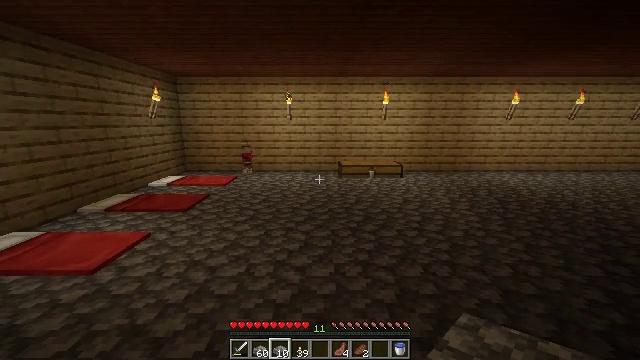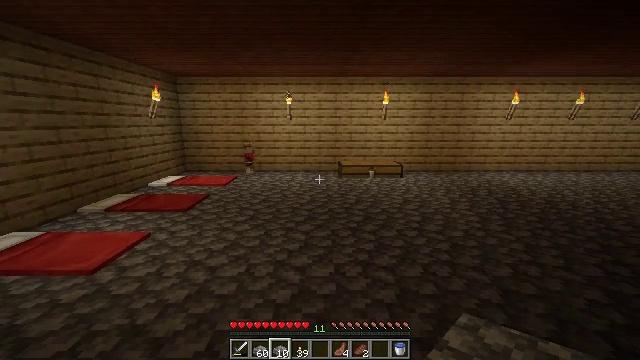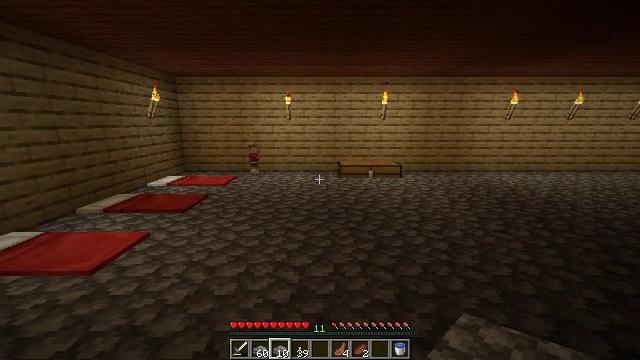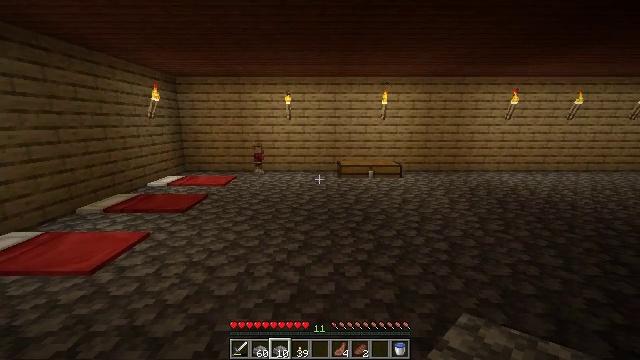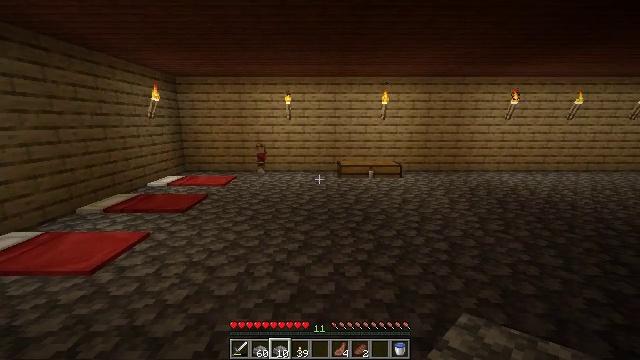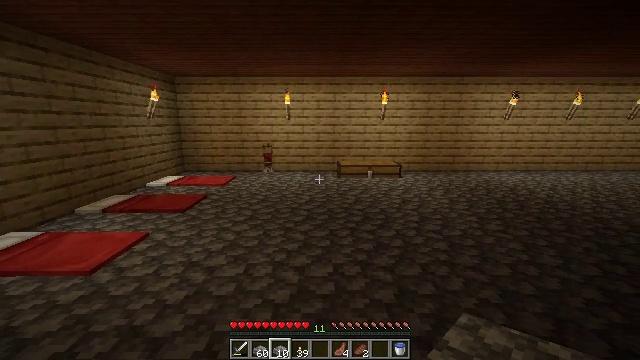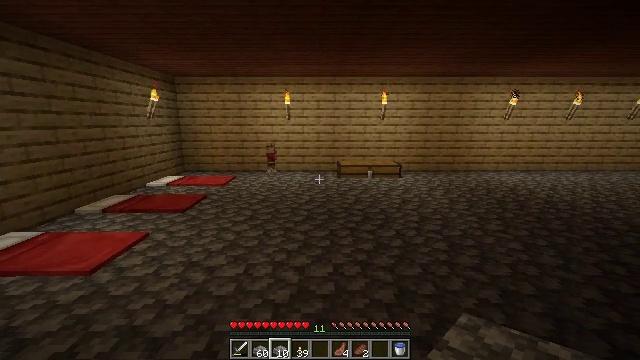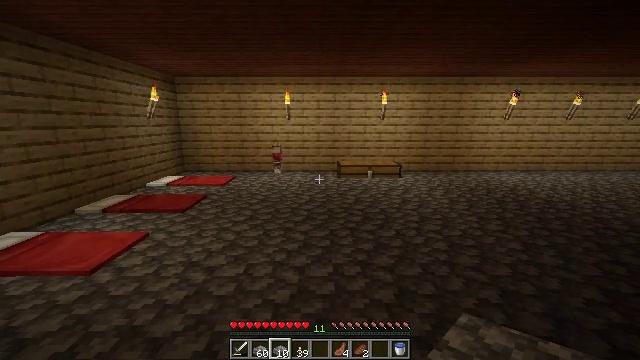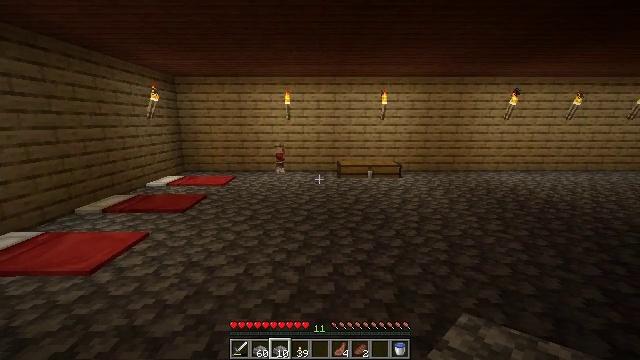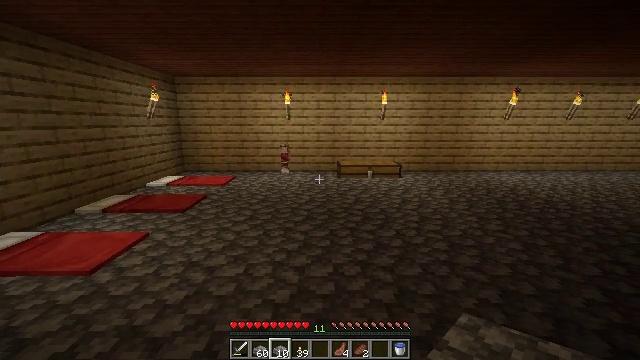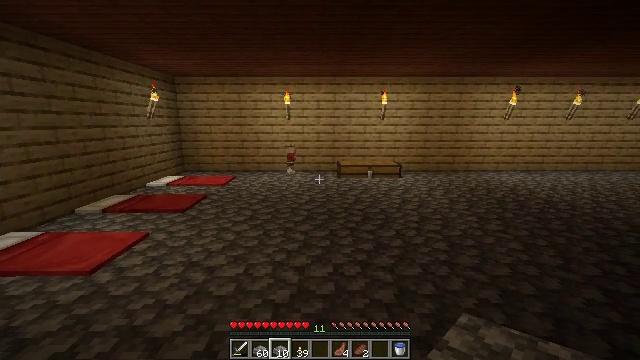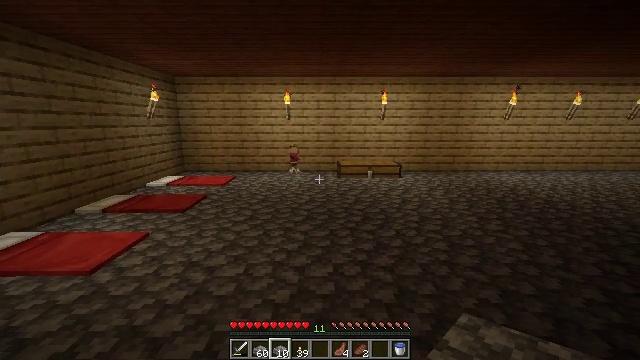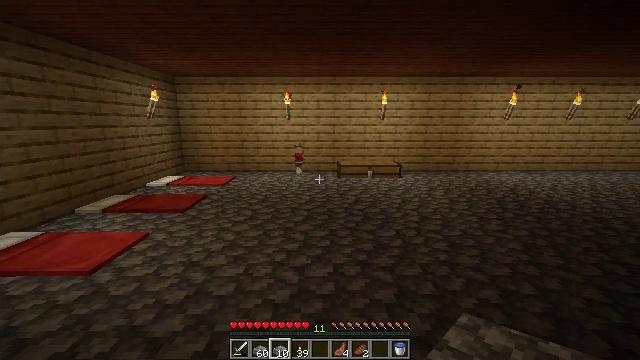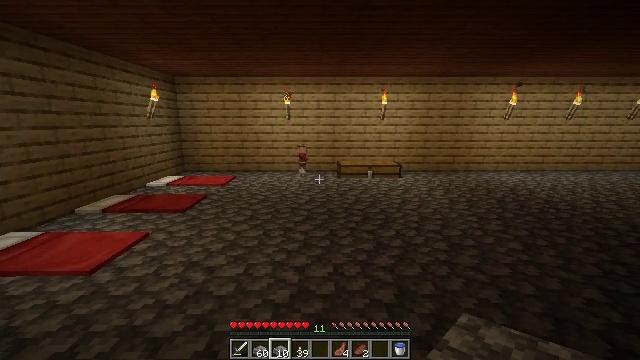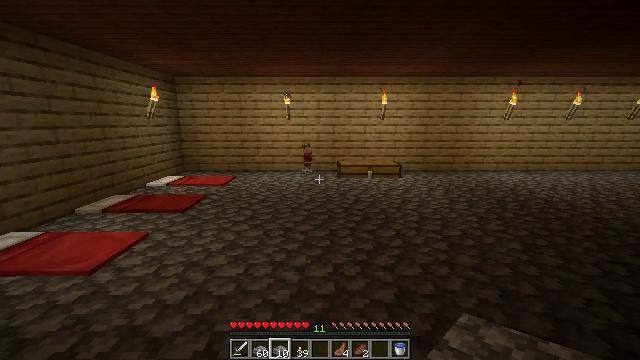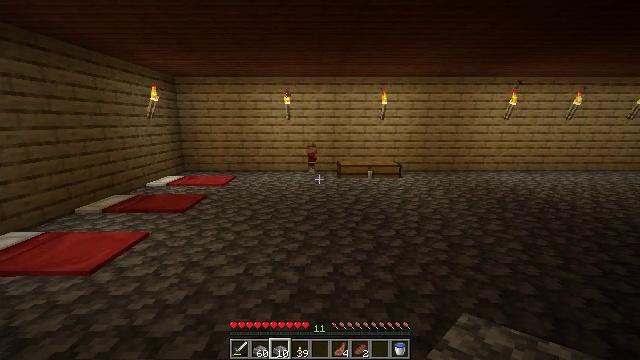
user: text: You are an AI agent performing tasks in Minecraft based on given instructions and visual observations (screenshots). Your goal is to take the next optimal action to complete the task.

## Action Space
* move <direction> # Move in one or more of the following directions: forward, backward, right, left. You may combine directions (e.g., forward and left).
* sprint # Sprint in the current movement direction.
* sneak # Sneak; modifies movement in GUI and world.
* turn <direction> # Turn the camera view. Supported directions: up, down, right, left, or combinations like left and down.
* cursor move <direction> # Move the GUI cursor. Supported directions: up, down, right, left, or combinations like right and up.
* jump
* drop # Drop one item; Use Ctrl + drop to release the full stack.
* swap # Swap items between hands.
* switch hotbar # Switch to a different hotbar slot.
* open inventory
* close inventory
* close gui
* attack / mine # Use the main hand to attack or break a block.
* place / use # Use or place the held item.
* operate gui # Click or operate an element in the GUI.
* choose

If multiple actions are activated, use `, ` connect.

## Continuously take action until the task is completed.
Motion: motion action
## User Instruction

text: Break the red bed to move it.
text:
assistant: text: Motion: no_op
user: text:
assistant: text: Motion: no_op
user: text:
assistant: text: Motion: no_op
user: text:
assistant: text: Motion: no_op
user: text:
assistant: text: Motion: no_op
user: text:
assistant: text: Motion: no_op
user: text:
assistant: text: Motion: no_op
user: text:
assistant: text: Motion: no_op
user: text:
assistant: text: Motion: no_op
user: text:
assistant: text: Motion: no_op
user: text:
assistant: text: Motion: no_op
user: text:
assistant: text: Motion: no_op
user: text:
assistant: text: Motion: no_op
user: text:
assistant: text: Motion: no_op
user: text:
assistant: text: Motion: no_op
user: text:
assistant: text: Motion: no_op
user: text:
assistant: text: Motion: no_op
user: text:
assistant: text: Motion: no_op
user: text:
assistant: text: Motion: no_op
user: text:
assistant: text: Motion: no_op
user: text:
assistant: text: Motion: no_op
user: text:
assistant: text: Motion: no_op
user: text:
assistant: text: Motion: no_op
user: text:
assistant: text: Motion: no_op
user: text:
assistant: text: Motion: no_op
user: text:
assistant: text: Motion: open inventory
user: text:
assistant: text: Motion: open inventory
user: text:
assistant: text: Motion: open inventory
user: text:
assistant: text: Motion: no_op
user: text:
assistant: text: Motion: no_op